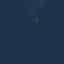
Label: SeaLake